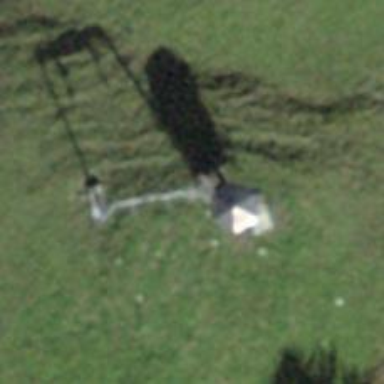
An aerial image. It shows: Pylon for aerialway.